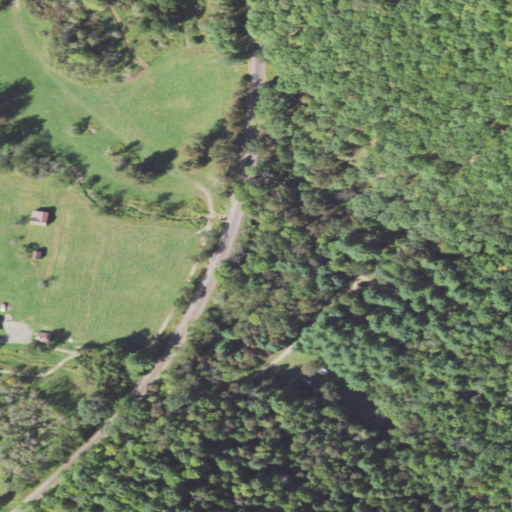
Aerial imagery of valley in Pennsylvania named Barr Hollow containing deciduous forest, evergreen forest, pasture, mixed forest, open development, herbaceous wetlands, low intensity development, shrub, and medium intensity development